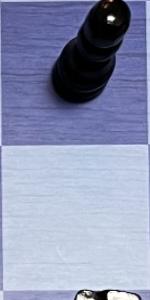
Label: Empty